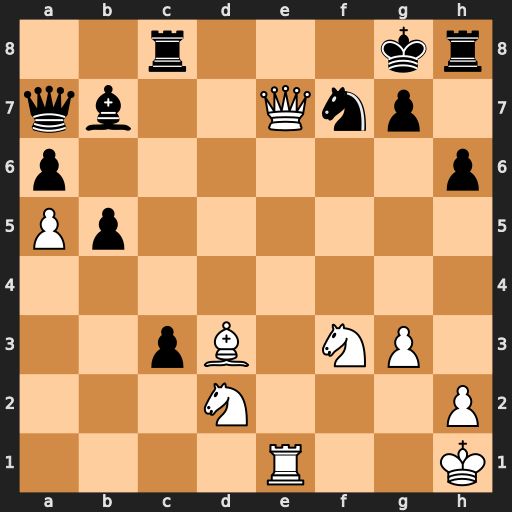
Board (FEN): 2r3kr/qb2Qnp1/p6p/Pp6/8/2pB1NP1/3N3P/4R2K
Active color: w
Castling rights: -
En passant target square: -
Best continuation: Qe8+ Rxe8 Rxe8#